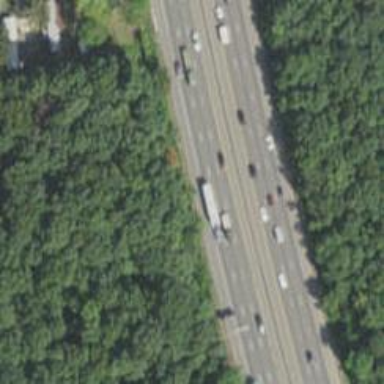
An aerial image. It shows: Motorway.